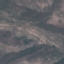
Label: HerbaceousVegetation